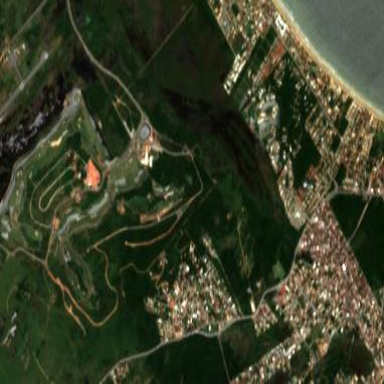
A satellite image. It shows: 18-hole golf course classified as leisure land.